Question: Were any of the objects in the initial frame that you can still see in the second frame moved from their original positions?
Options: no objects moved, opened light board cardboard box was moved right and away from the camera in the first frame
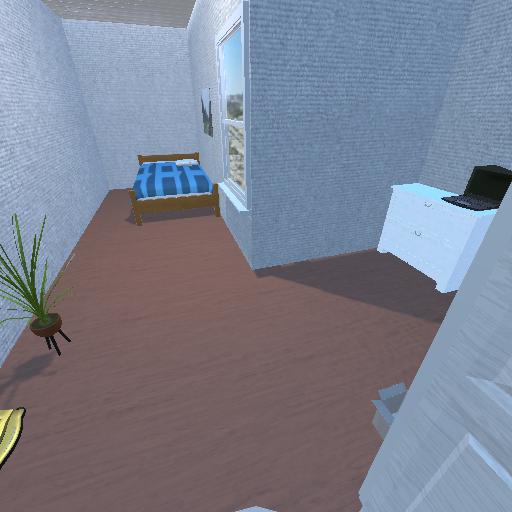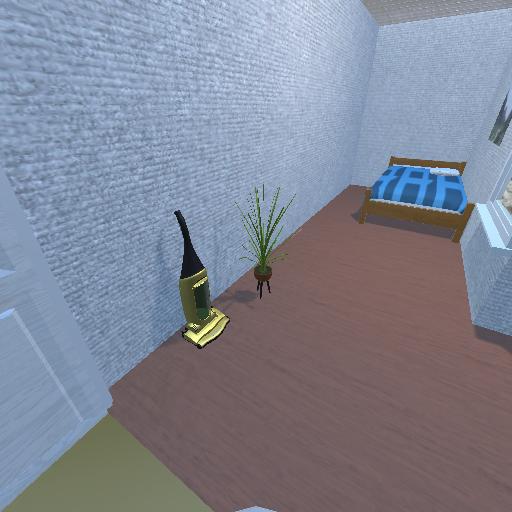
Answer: no objects moved